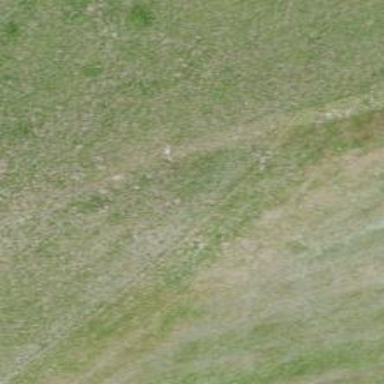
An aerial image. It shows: Grass track with grade2 tracktype.